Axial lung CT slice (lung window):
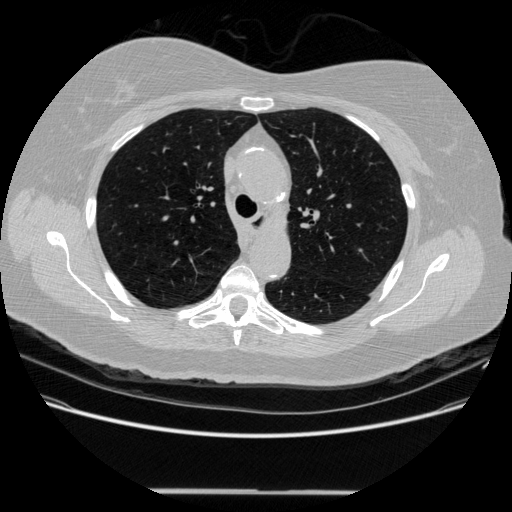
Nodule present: no